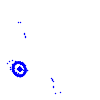
Particle: electron